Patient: sex M, age 35
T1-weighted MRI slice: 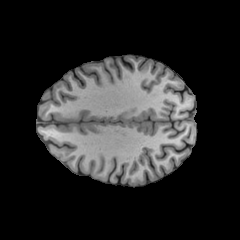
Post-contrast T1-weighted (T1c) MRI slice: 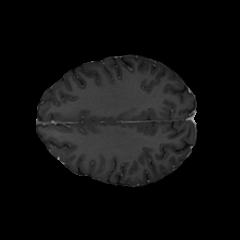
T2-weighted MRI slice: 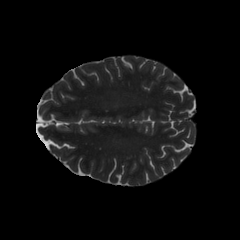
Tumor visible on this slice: no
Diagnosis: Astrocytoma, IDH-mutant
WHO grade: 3